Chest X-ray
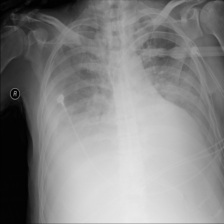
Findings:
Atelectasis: negative
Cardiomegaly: negative
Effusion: negative
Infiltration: negative
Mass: negative
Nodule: negative
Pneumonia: negative
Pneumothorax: negative
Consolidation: positive
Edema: negative
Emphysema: negative
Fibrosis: negative
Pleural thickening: negative
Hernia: negative